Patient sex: M
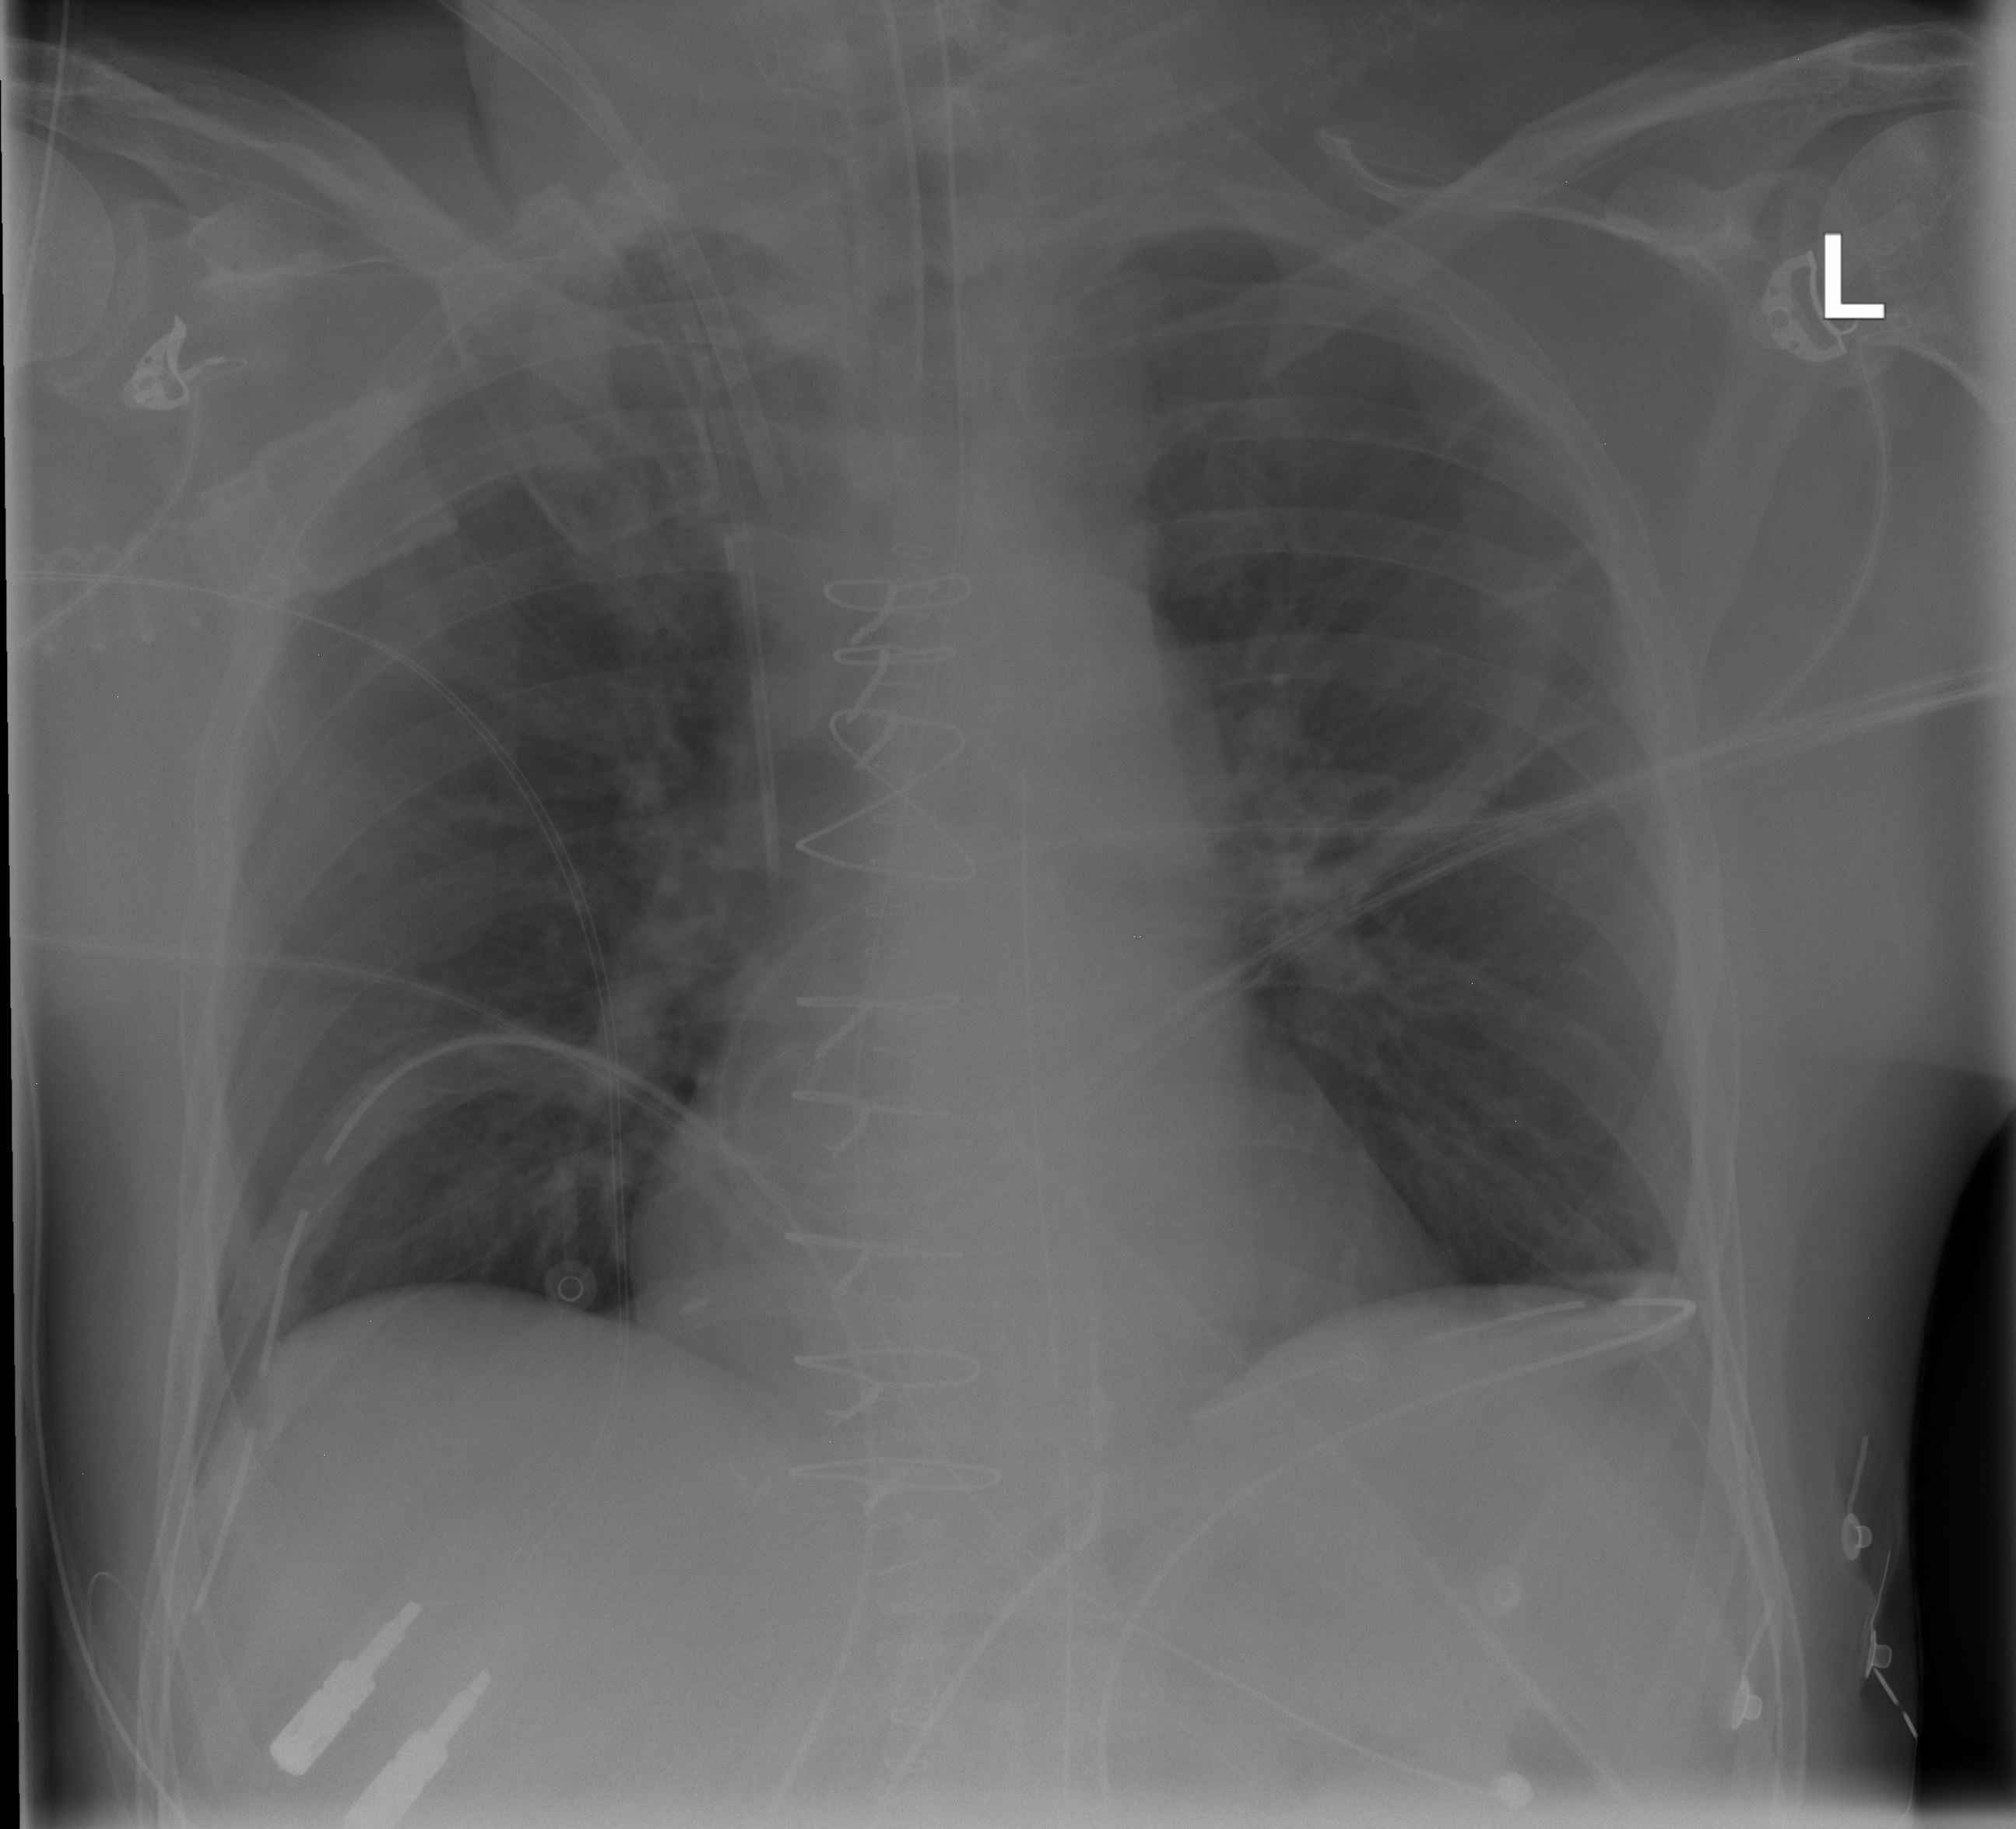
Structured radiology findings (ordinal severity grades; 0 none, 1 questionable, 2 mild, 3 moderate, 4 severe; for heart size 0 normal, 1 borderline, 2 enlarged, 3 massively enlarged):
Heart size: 0
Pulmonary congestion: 0
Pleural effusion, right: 0
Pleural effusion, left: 0
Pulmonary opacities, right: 0
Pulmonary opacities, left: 0
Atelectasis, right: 0
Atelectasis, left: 0